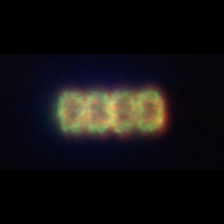
Taxon: Lauderia_Hemiaulus
Group: Diatoms